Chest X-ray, PA view. Patient: 49 years old, sex M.
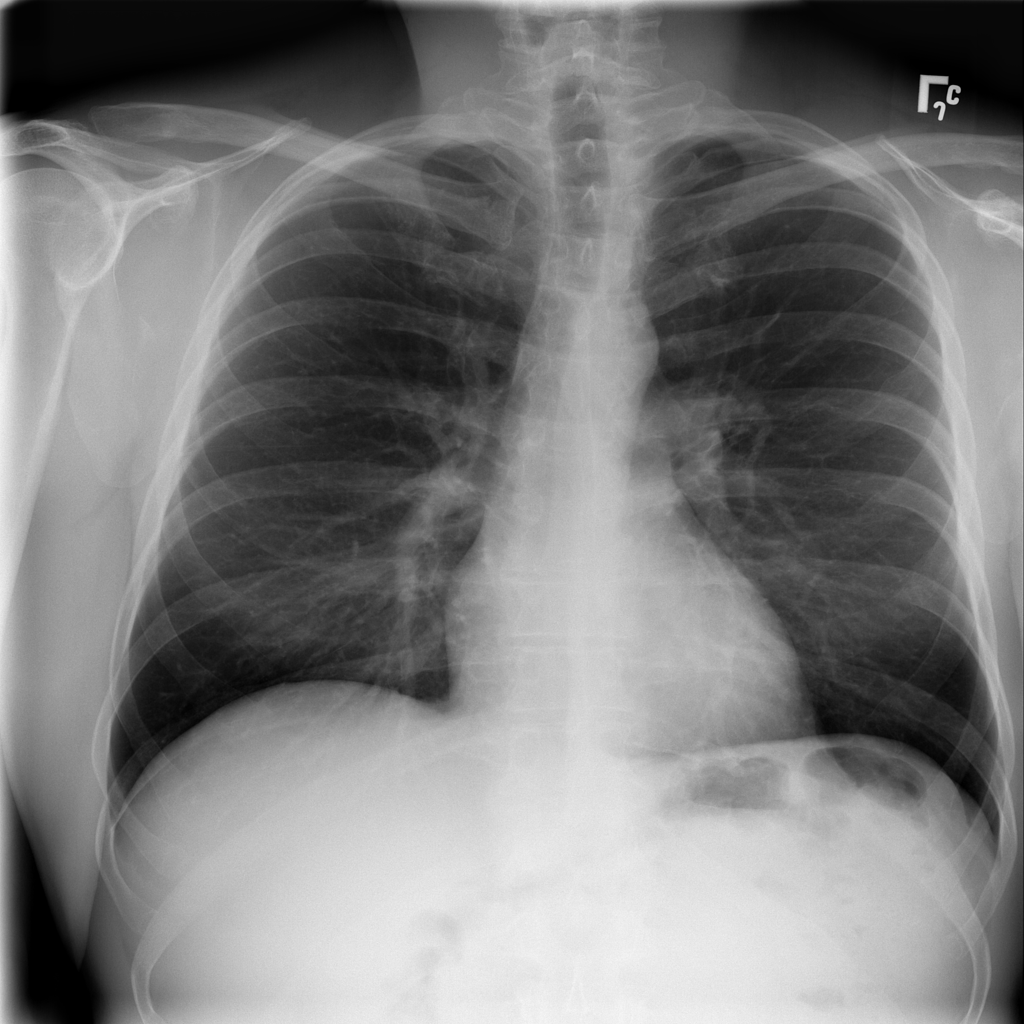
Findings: No Finding